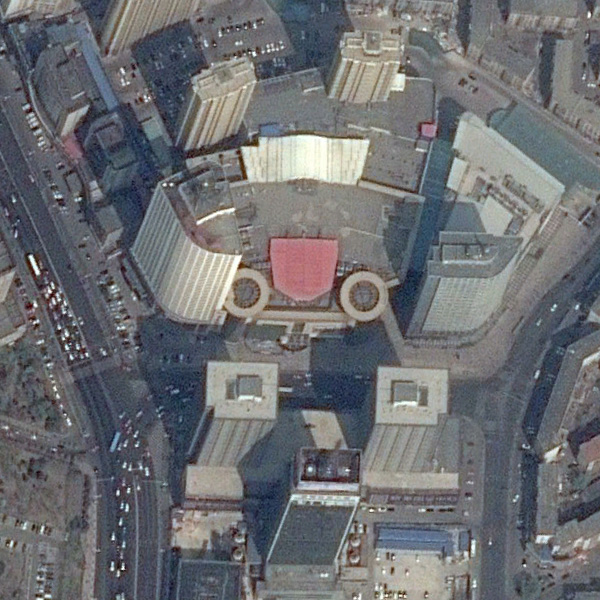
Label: Commercial